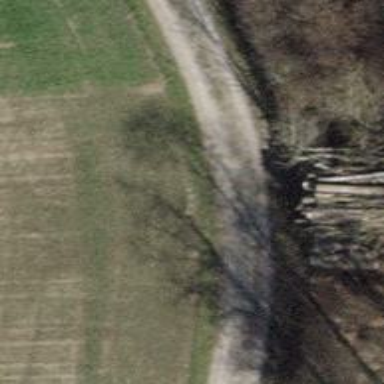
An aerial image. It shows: Compacted track road with grade3 tracktype.